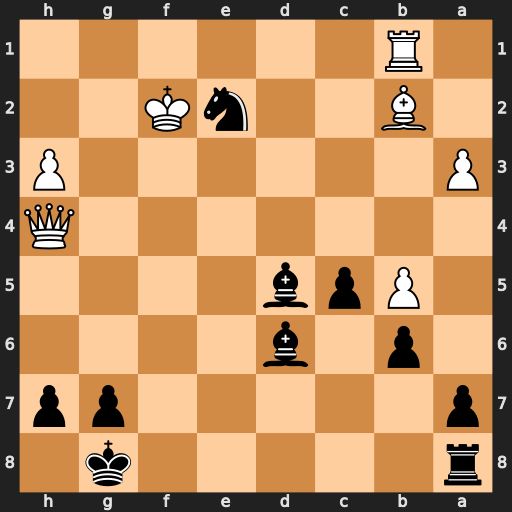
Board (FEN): r5k1/p5pp/1p1b4/1Ppb4/7Q/P6P/1B2nK2/1R6
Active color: b
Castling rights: -
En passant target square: -
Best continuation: Bg3+ Qxg3 Nxg3